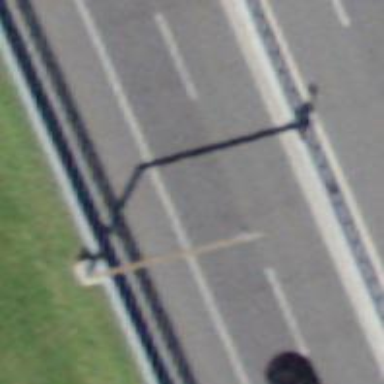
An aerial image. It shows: Gantry with traffic sign.